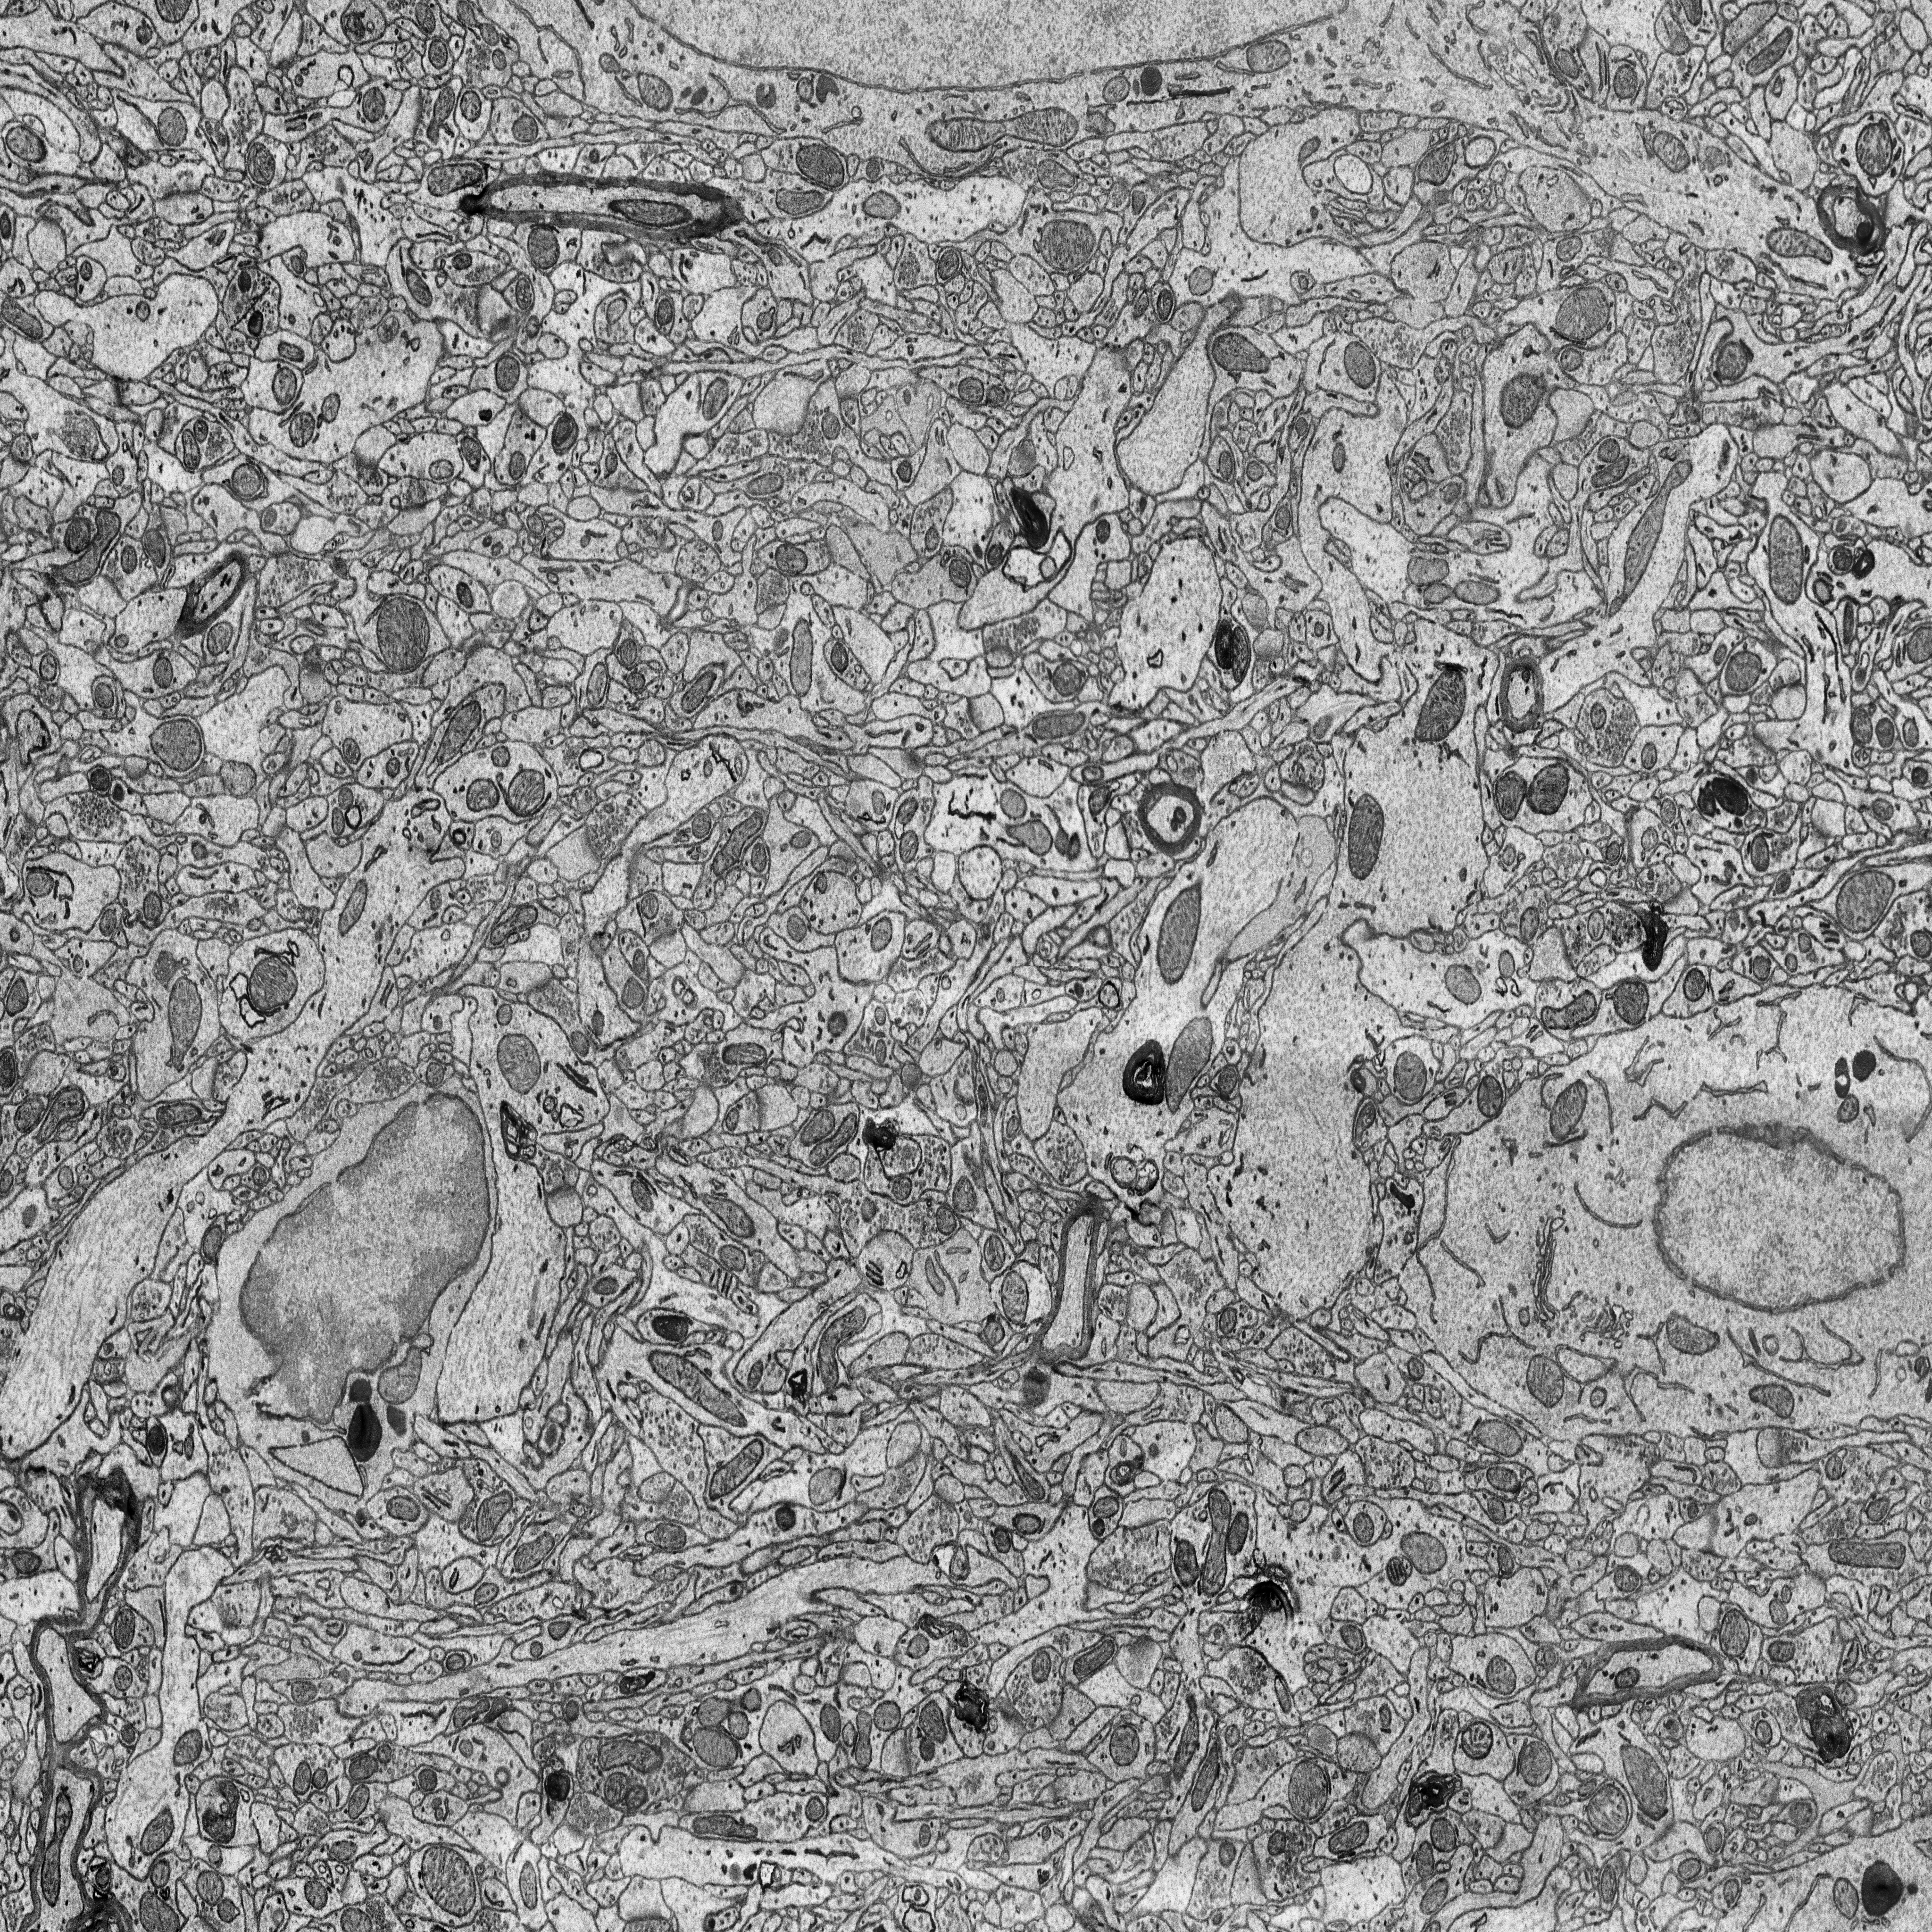
Electron microscopy slice of rat cortex tissue
Slice depth (z): 124
Mitochondria instances in slice: 415